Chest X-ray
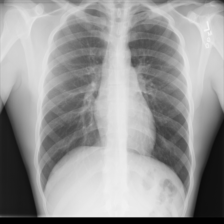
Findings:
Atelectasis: negative
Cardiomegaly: negative
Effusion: negative
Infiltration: negative
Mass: negative
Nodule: negative
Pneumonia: negative
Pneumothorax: negative
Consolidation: negative
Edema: negative
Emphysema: negative
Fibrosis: negative
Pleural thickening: negative
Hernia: negative